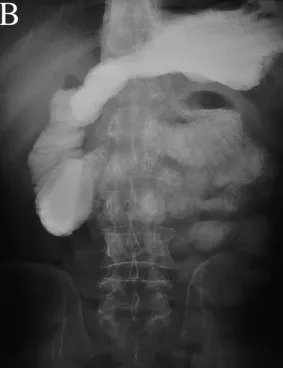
Gastrografin meal follow through study revealed adherent small bowel loops with delayed transit time.
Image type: radiology (x_ray)